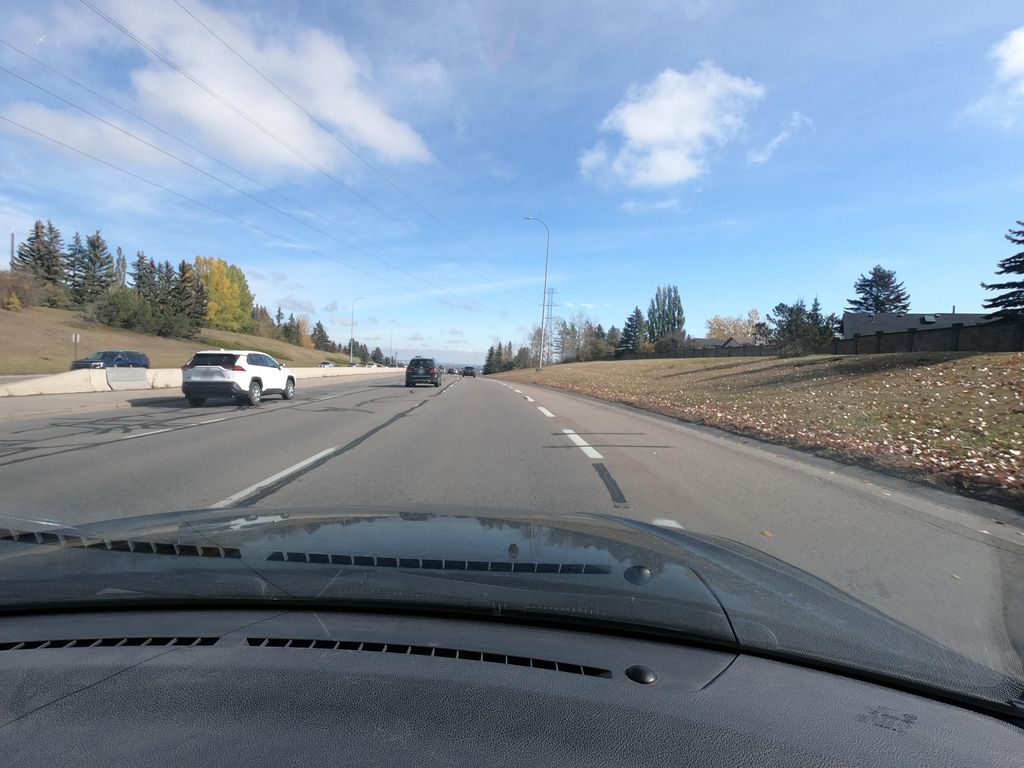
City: calgary